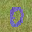
Label: 0